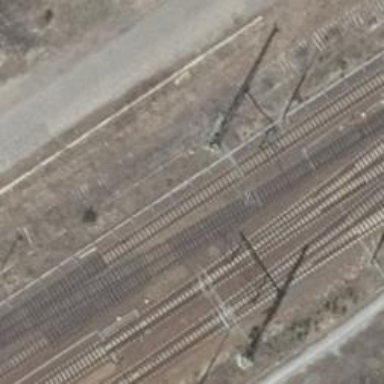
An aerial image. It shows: Railway track with contact line for electrification.